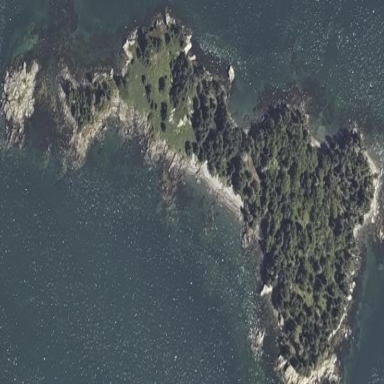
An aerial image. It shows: Island with natural coastline.